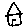
Label: house